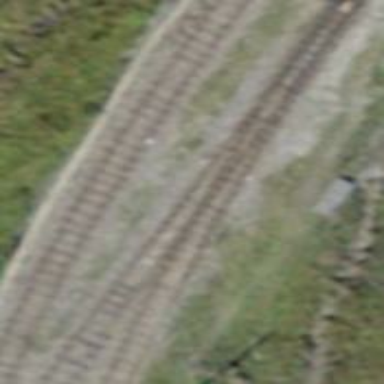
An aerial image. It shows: Narrow-gauge railway in service yard.